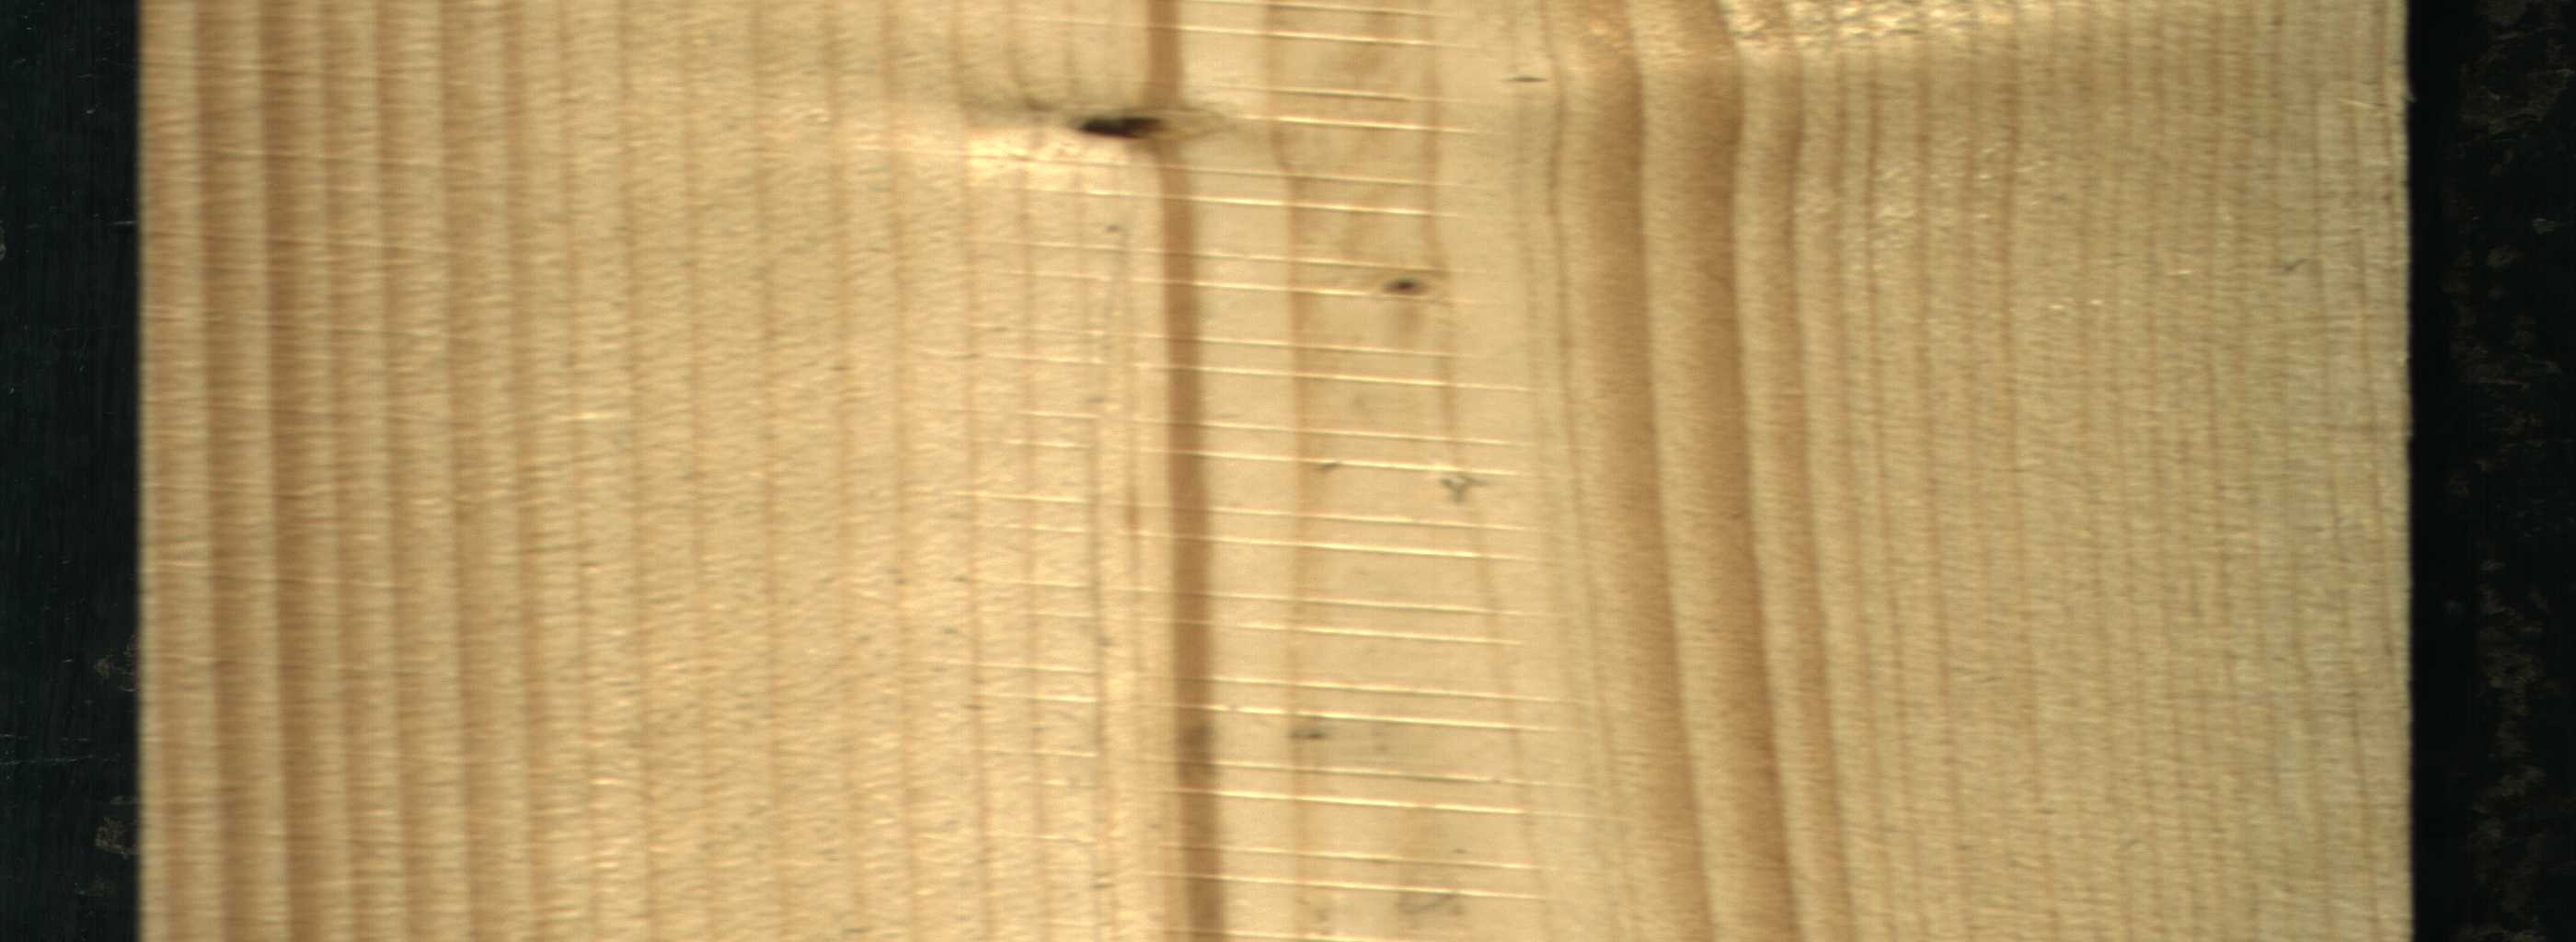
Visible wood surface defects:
Dead_Knot
Live_Knot